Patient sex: M
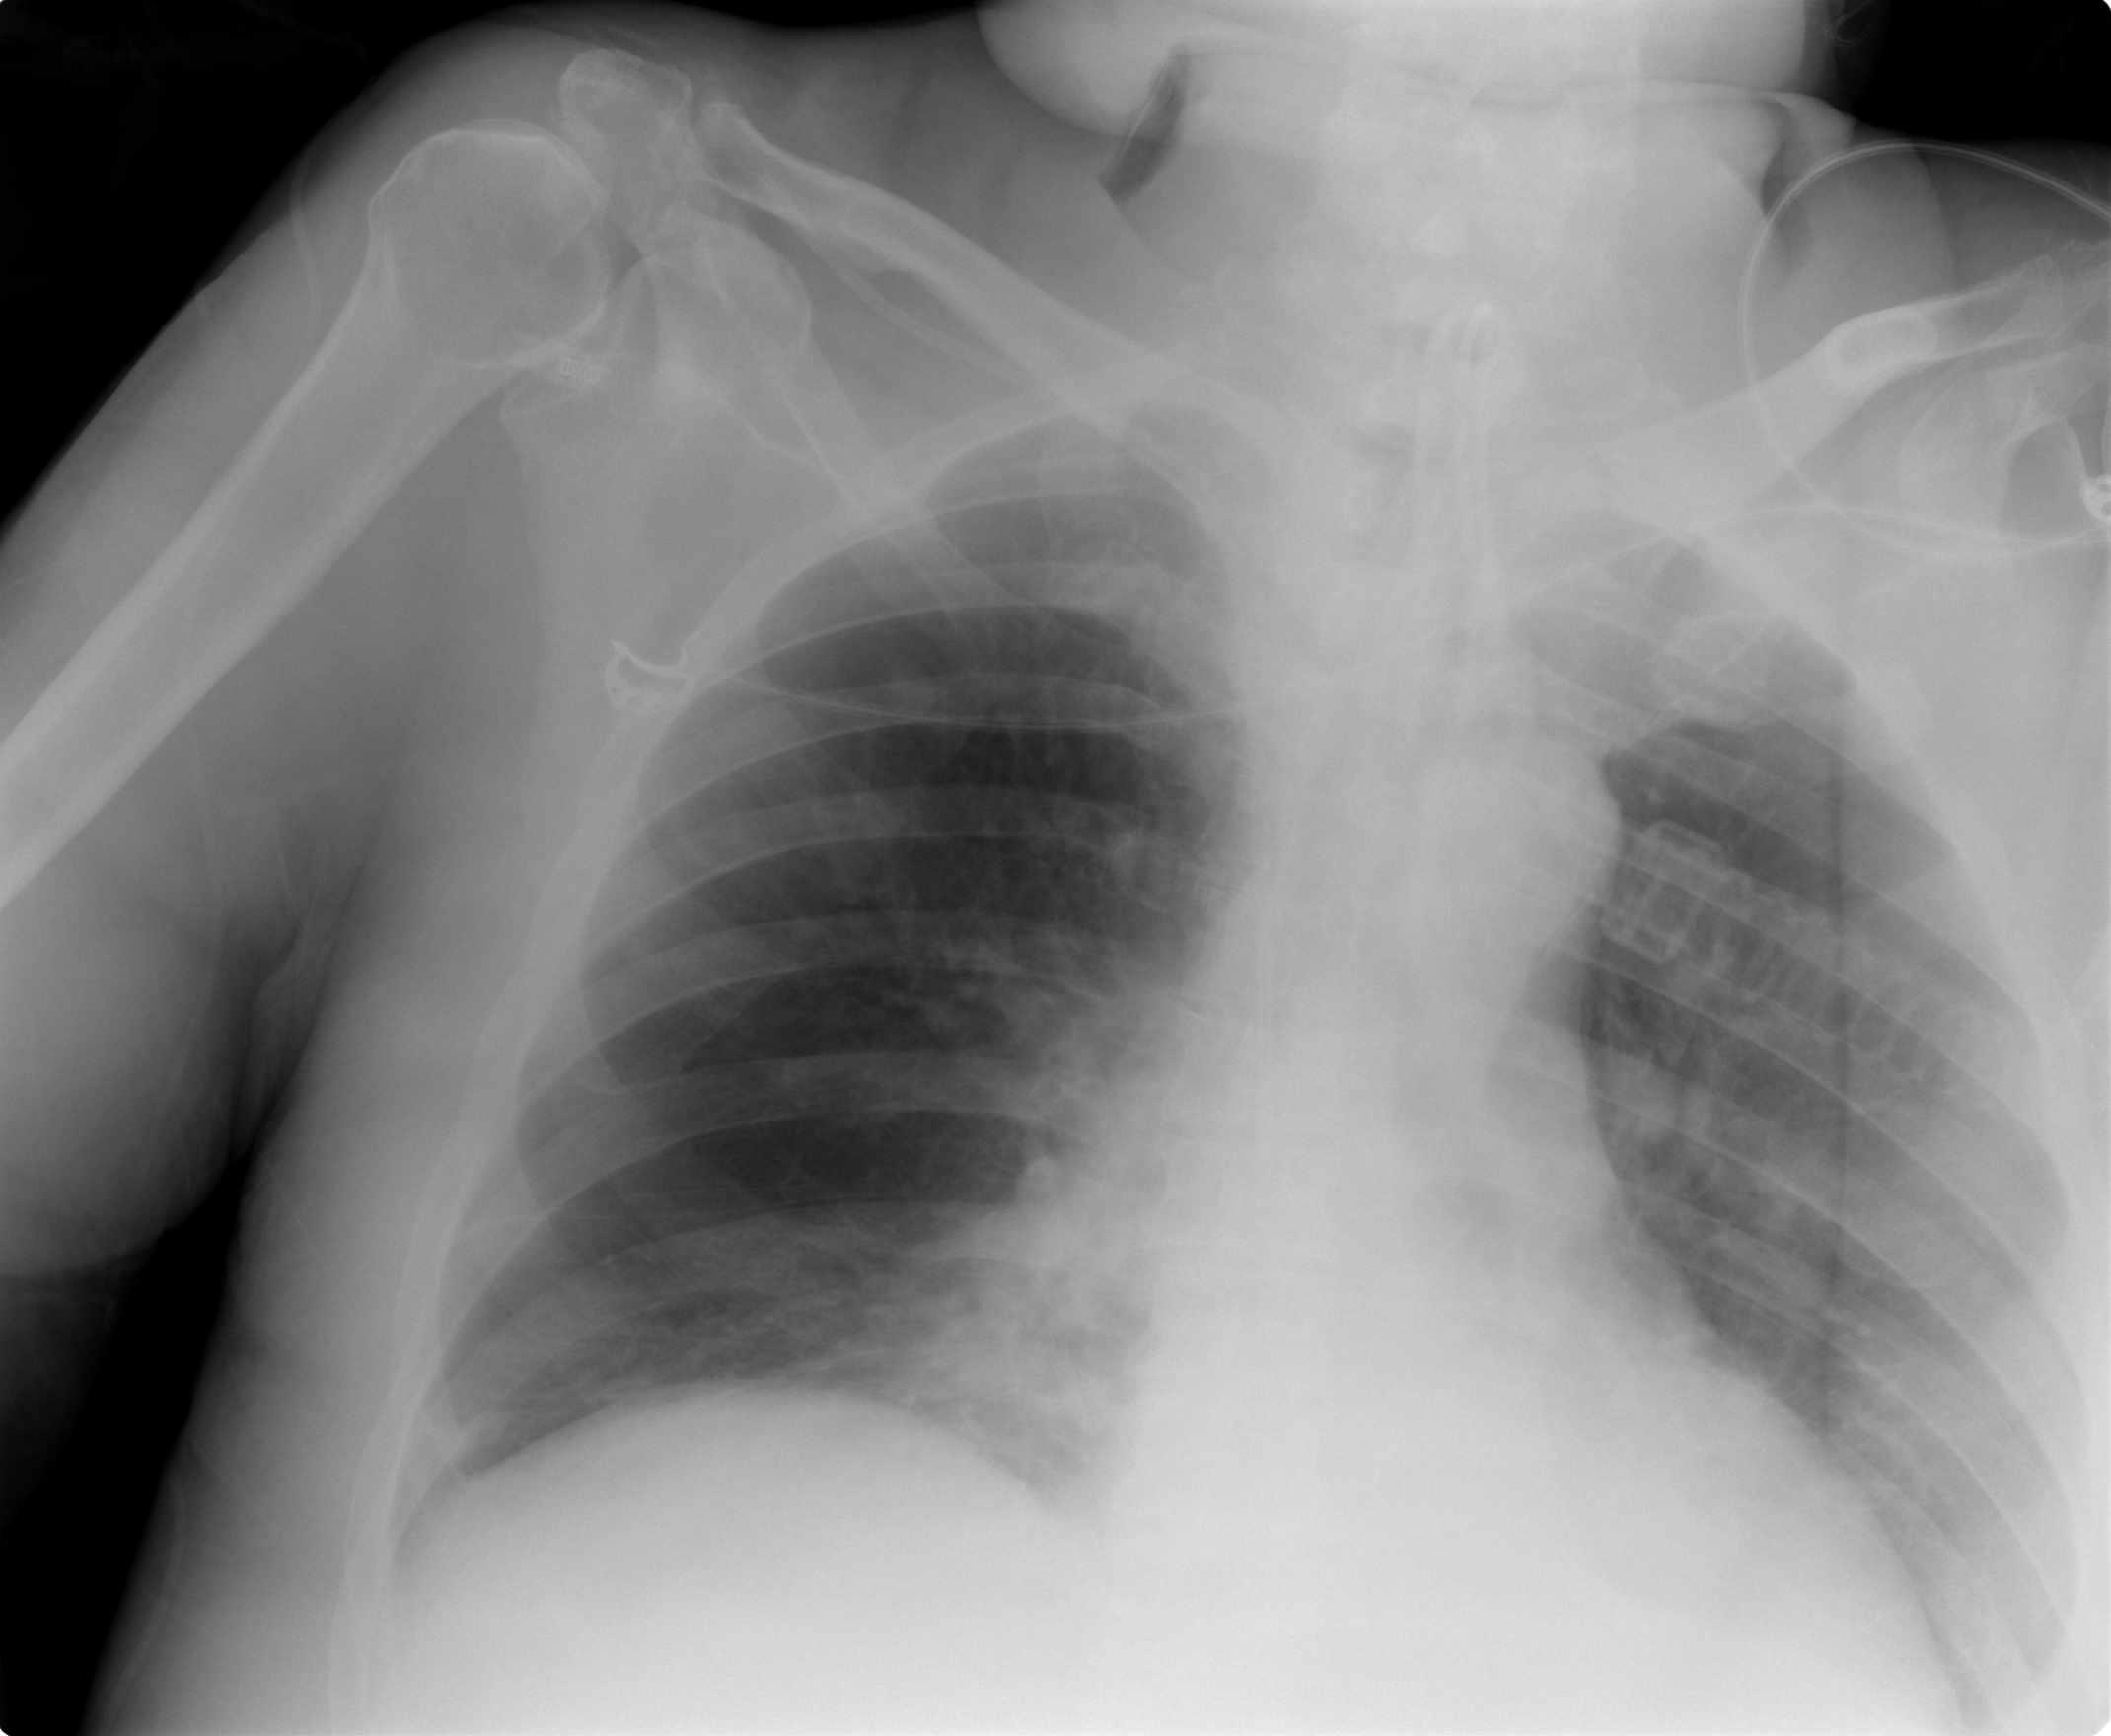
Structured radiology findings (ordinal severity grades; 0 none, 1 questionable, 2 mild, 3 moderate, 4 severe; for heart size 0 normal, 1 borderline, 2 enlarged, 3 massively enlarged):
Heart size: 0
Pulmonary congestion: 0
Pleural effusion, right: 0
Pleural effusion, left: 2
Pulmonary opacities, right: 0
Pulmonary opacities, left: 1
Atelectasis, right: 2
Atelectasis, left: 2